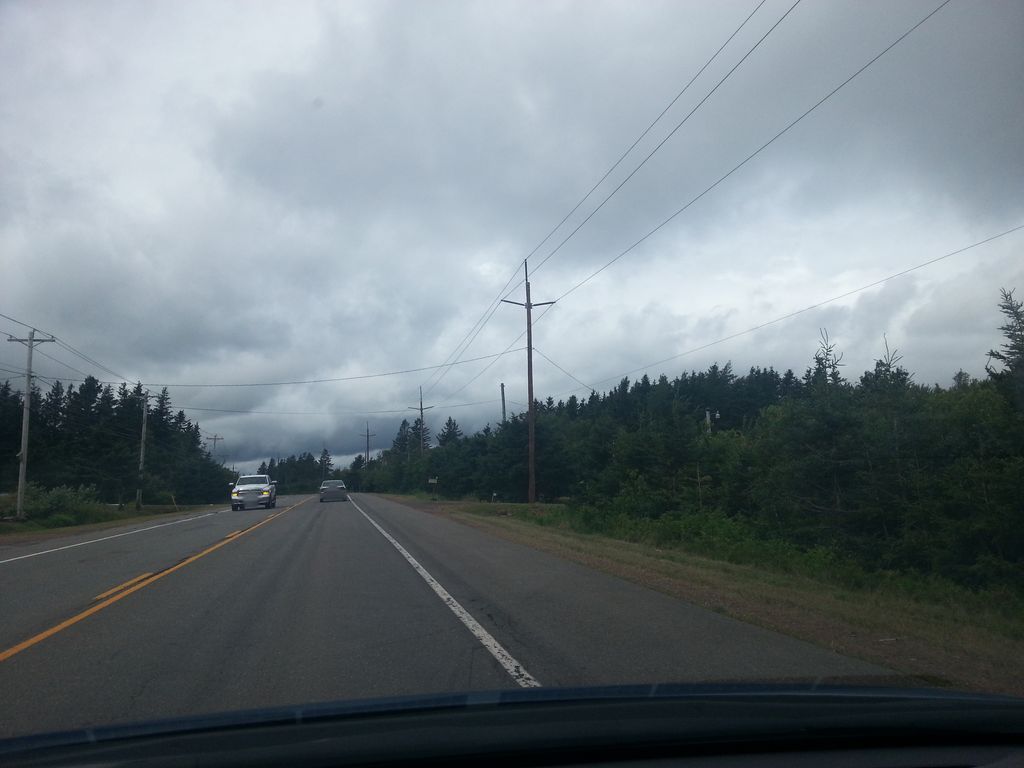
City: charlottetown